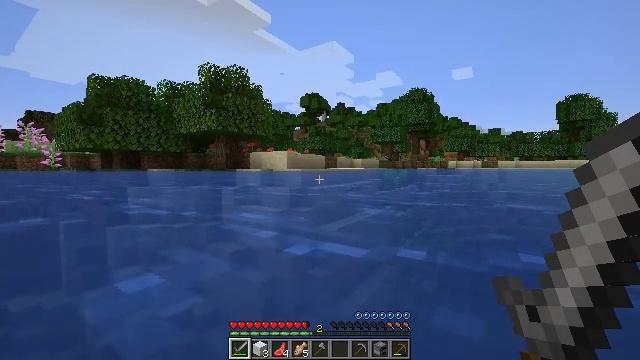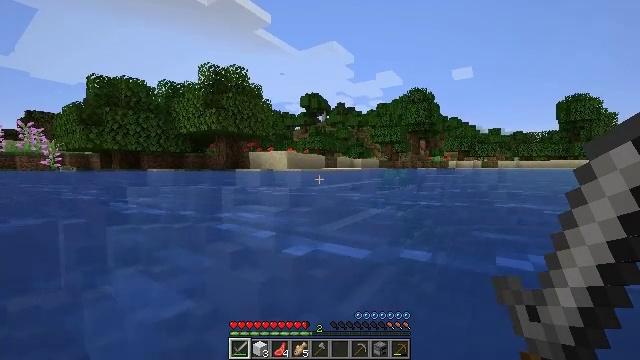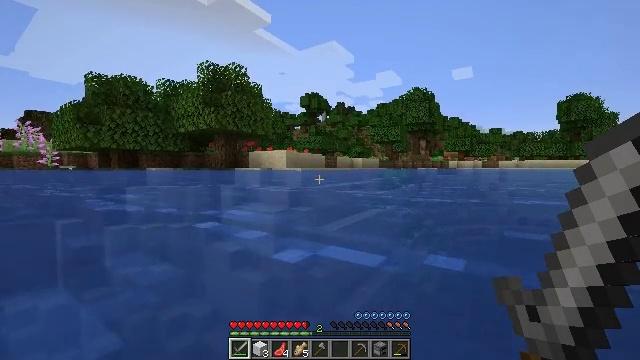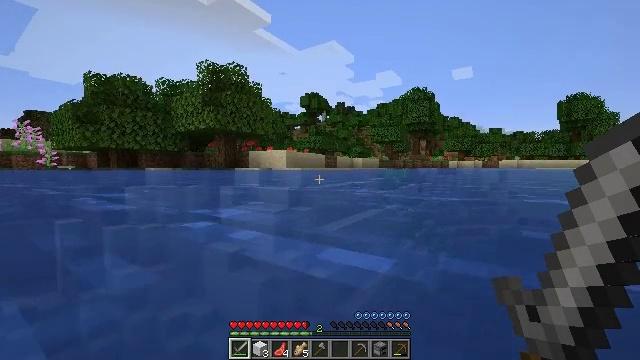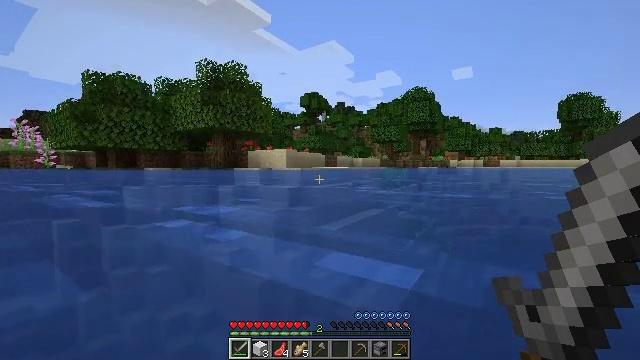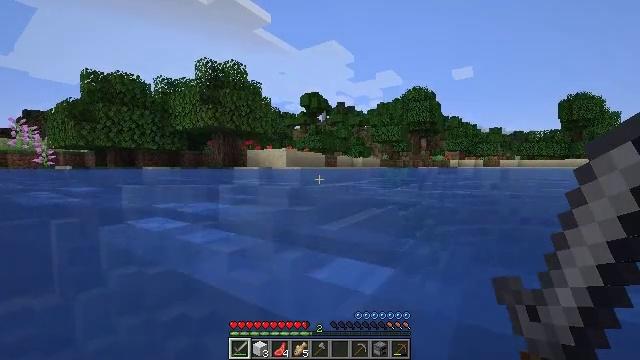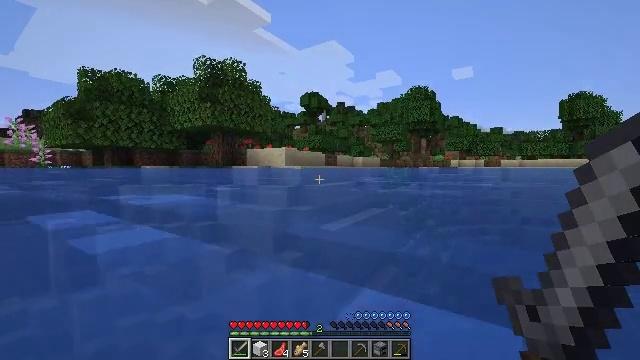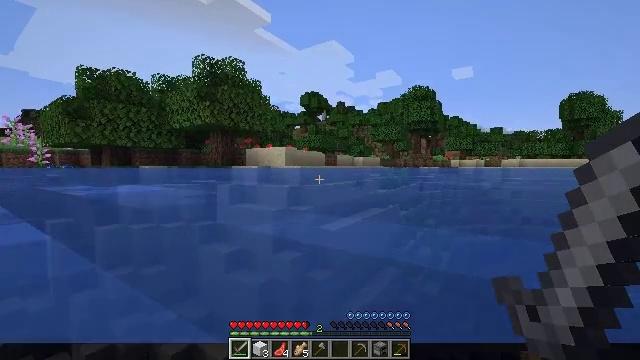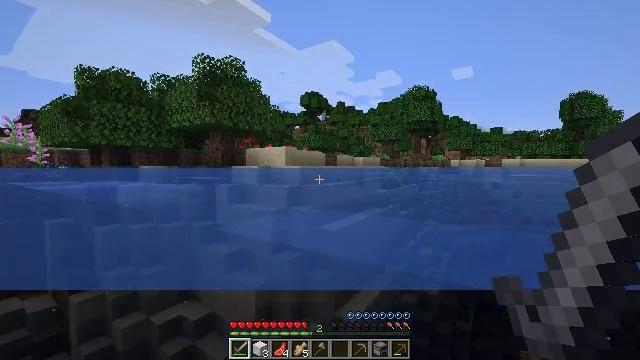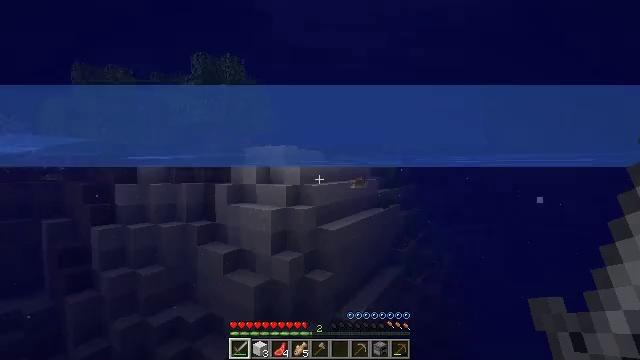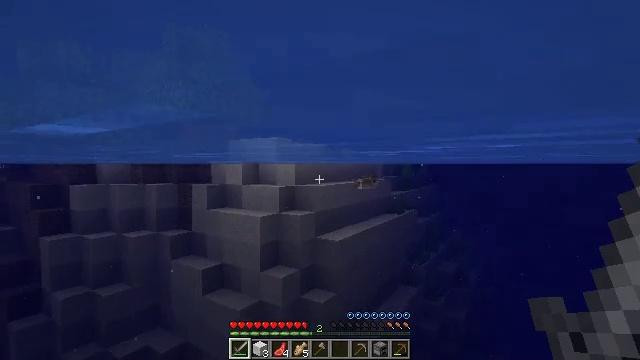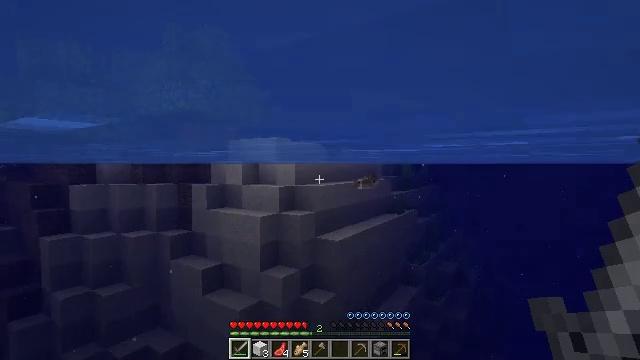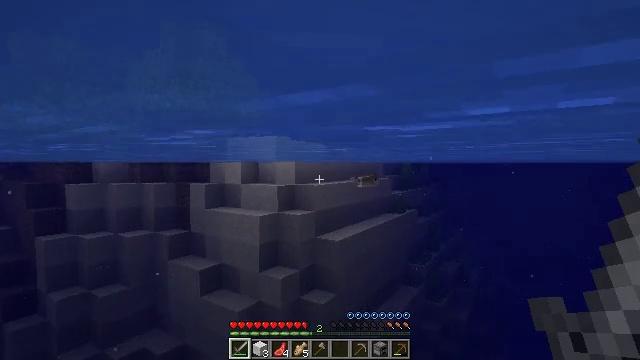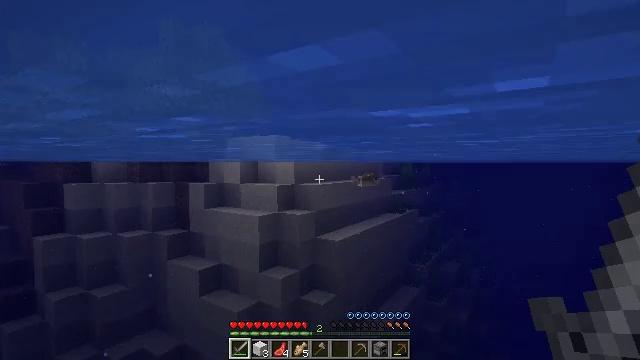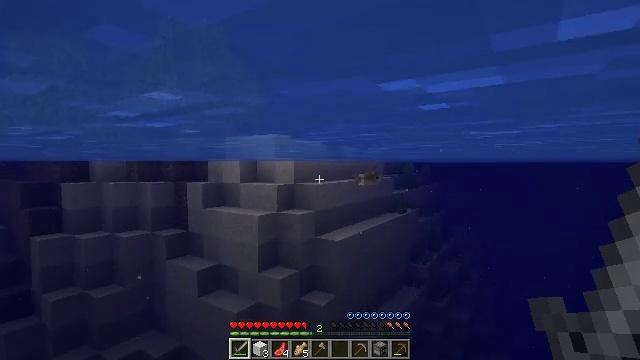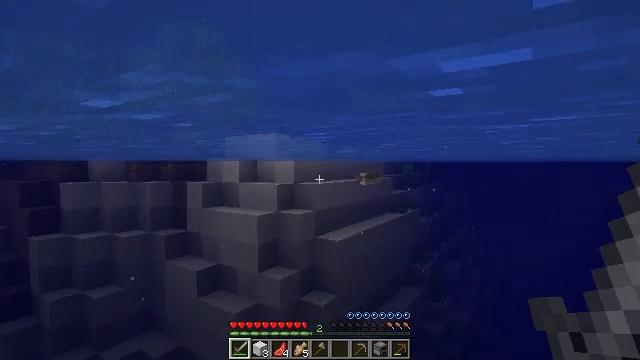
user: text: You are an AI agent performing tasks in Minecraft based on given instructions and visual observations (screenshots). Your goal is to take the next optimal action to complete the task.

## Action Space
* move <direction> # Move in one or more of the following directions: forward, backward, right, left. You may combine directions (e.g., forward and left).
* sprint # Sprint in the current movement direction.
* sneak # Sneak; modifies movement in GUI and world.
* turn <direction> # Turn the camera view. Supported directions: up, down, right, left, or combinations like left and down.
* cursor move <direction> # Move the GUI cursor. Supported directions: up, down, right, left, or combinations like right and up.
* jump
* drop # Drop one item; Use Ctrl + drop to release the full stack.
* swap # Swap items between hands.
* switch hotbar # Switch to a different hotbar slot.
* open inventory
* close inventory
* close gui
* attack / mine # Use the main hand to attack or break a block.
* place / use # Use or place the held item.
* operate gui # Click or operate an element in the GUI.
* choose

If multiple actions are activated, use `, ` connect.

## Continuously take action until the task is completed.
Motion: motion action
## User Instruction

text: Kill the cod.
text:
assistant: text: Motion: move forward
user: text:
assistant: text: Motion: move forward
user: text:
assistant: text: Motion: move forward
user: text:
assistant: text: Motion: move forward
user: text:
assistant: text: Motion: move forward
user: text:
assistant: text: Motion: move forward
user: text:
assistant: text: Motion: move forward
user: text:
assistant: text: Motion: move forward
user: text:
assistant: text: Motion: move forward
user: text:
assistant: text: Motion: move forward
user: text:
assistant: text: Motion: move forward
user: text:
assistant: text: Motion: move forward
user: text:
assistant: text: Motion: move forward
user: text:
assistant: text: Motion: move forward
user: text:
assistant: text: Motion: move forward
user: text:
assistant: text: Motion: move forward
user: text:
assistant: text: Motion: move forward, turn right
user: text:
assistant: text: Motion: move forward, turn right
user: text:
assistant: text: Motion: move forward, turn right
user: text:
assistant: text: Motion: move forward, turn right
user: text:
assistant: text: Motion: move forward, turn right
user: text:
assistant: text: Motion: move forward
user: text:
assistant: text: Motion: move forward
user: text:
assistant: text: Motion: move forward
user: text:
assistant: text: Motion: move forward
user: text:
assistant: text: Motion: move forward
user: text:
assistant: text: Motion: move forward, jump
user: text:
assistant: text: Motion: move forward, jump
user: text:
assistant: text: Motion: move forward, jump
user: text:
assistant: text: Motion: move forward, jump